Field crop: maize
Growth stage: 2
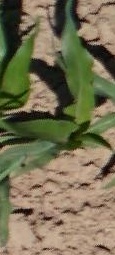
Species: maize